Question: I am trying to do a vlookup that pulls the accurate cell phone checks, per "status" (All Star, noob, etc.) into my coffee beans table.
I figured the VLookup would get me there in combination with sumif (perhaps) ...went down the Index match route but don't think thats what I need.
Any thoughts or recommendations would be extremely helpful and most appreciated. I am not really sure what I need to be reading to get me what I need.
The Vlookup I am using is
=VLOOKUP(A2:A16,CellChecks,3,0)
However it returns, for example, 1495 Cell Phone Checks for All Stars for 2012-11-04 (which is correct) but it again returns 1495 for noobs (cell D3)
Its just matching the date and I need to know how to match with the Status so that in cell D3 the value of '12' is returned instead of the current 1495 being displayed.
I hope all of this is clear.

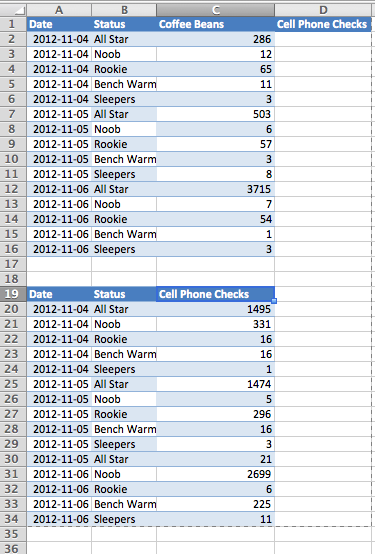
Answer: Try this. In cell D2:
'''
=SUMPRODUCT(($A$20:$A$34=$A1)*($B$20:$B$34=$B1)*$C$20:$C$34)
'''